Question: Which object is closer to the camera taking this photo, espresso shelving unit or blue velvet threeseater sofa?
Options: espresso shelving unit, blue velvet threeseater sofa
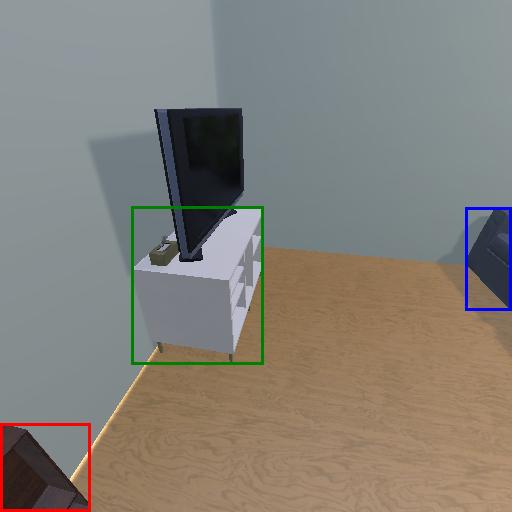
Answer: espresso shelving unit